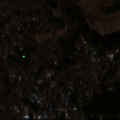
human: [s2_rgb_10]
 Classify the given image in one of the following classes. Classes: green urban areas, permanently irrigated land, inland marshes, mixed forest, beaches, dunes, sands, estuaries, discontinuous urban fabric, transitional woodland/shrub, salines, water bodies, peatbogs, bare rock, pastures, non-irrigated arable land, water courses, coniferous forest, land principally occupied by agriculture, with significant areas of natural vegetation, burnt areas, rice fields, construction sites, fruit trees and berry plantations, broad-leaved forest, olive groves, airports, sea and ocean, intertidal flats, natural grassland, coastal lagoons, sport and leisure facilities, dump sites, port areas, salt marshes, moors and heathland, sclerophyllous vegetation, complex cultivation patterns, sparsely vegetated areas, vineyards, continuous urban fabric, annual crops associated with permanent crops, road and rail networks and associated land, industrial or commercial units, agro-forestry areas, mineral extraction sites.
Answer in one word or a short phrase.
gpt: broad-leaved forest, coniferous forest, mixed forest